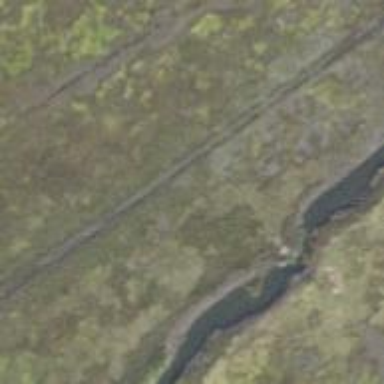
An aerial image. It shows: Tidal saltmarsh wetland area.